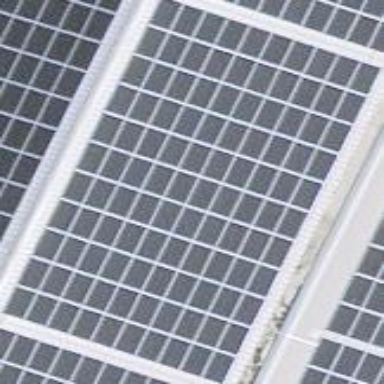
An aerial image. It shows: Solar photovoltaic panel generator.